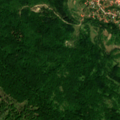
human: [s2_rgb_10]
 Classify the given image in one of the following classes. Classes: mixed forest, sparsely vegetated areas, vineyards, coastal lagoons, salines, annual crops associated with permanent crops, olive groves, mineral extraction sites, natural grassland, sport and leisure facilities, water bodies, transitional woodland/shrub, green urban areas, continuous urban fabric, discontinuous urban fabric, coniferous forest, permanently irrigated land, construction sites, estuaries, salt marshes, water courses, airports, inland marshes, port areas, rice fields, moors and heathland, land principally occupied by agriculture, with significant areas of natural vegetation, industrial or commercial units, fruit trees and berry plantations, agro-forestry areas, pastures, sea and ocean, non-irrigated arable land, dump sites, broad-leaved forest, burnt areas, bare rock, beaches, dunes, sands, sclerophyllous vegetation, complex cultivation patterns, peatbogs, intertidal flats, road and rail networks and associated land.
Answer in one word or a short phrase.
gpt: land principally occupied by agriculture, with significant areas of natural vegetation, broad-leaved forest, transitional woodland/shrub, burnt areas